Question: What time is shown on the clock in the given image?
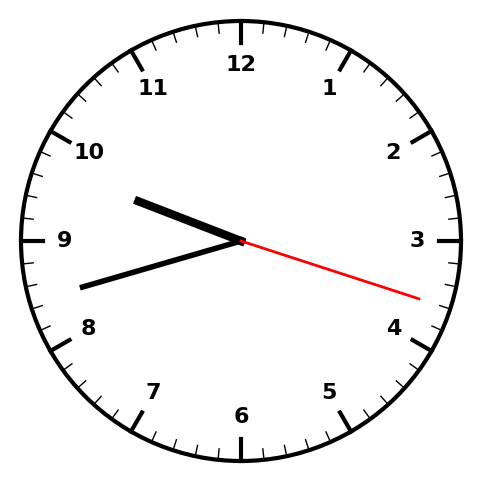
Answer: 09:42:18